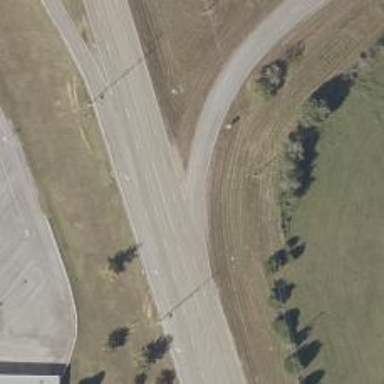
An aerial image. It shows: Tertiary link road.